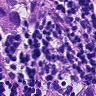
Metastatic tissue present: yes